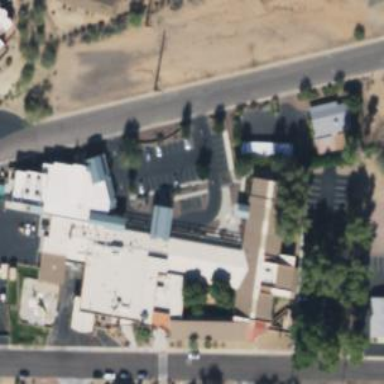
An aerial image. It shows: Hospital building.